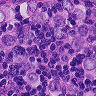
Metastatic tissue present: yes